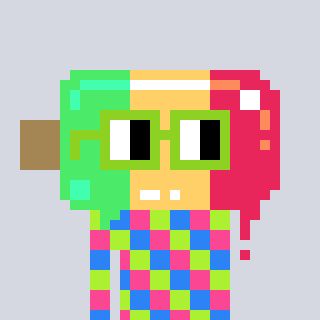
a pixel art character with square light green glasses, a icepop-shaped head and a yellow-colored body on a cool background